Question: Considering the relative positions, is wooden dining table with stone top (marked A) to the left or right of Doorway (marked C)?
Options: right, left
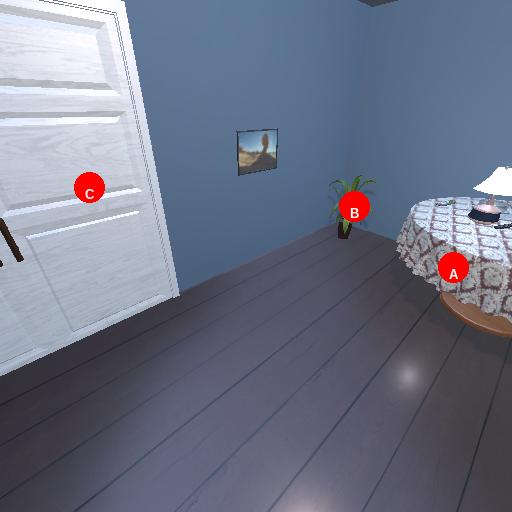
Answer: right